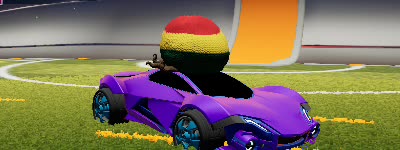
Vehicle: werewolf